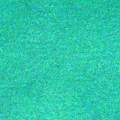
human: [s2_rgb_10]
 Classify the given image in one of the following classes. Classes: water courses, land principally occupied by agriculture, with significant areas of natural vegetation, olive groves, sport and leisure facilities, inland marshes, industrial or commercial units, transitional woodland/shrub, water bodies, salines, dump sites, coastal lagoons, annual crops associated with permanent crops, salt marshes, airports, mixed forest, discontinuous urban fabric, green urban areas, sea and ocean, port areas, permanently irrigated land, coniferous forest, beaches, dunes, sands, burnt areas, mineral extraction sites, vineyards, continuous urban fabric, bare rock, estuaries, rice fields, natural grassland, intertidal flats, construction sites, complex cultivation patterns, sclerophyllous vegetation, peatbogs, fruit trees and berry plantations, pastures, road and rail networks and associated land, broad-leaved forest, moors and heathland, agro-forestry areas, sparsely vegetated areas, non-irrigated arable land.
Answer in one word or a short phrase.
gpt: sea and ocean